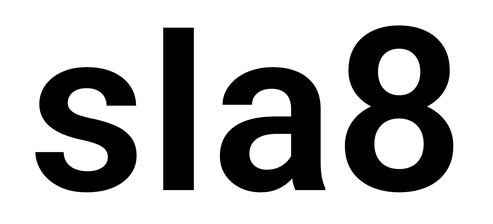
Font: Roboto_SemiBold